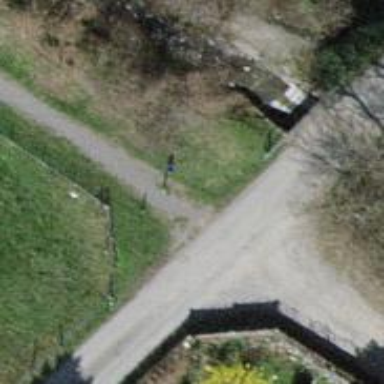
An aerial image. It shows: Bollard barrier.